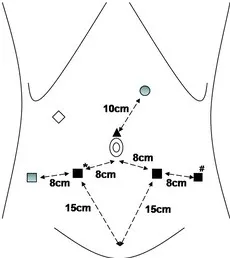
Port sites of daVinci. robot-assisted low anterior resection of the rectum and laparoscopic radical prostatectomy. Asterisk Right lateral 8-mm port below the umbilicus which was used to 12-mm trocar for introduction of endo-GIA during robotic assisted low anterior resection. For robot-assisted laparoscopic radical prostatectomy, 8-mm working arm was reinserted with secure suture to prevent CO2 leakage. Hash The extraction site of both specimens which was closed once after robotic assisted LAR and 12-mm trocar was replaced for robot-assisted laparoscopic radical prostatectomy.
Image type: radiology (x_ray)